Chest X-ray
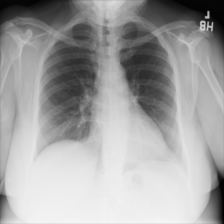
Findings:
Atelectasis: negative
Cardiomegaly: negative
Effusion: negative
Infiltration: negative
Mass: negative
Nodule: negative
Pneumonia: negative
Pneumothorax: negative
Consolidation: negative
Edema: negative
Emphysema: negative
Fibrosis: negative
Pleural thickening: negative
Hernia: negative